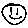
Label: smiley face